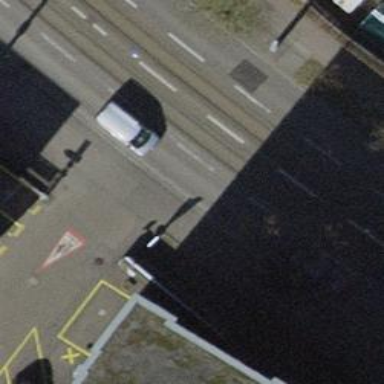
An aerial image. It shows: Unmarked crossing with traffic calming table.